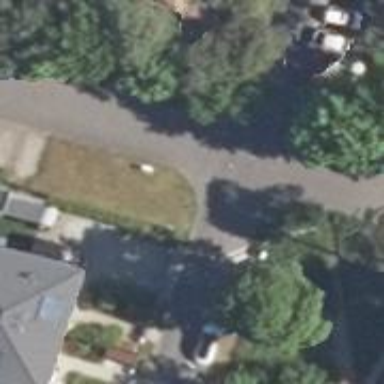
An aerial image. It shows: Asphalt road designated as living street.